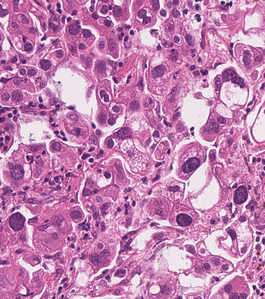
Tumor epithelial tissue: yes
Tumor-associated stroma tissue: yes
Normal tissue: no